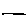
Label: line